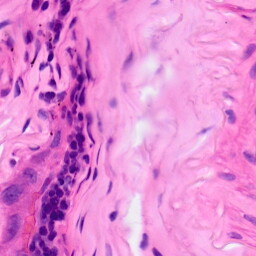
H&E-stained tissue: Lung